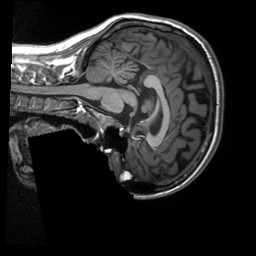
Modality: T1w
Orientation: sagittal
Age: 21
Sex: female
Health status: healthy
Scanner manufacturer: siemens
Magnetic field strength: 3 T
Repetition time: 2.3 s
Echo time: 0.00229 s